Interaction volume radius: 5 \u00c5
Interaction volume height: 45 \u00c5
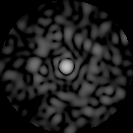
Disorder parameter: 0.8261